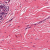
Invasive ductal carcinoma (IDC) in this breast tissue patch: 0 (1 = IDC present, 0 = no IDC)